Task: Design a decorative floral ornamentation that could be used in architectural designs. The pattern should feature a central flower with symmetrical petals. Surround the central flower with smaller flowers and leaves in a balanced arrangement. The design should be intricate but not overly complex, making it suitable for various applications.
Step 1435:
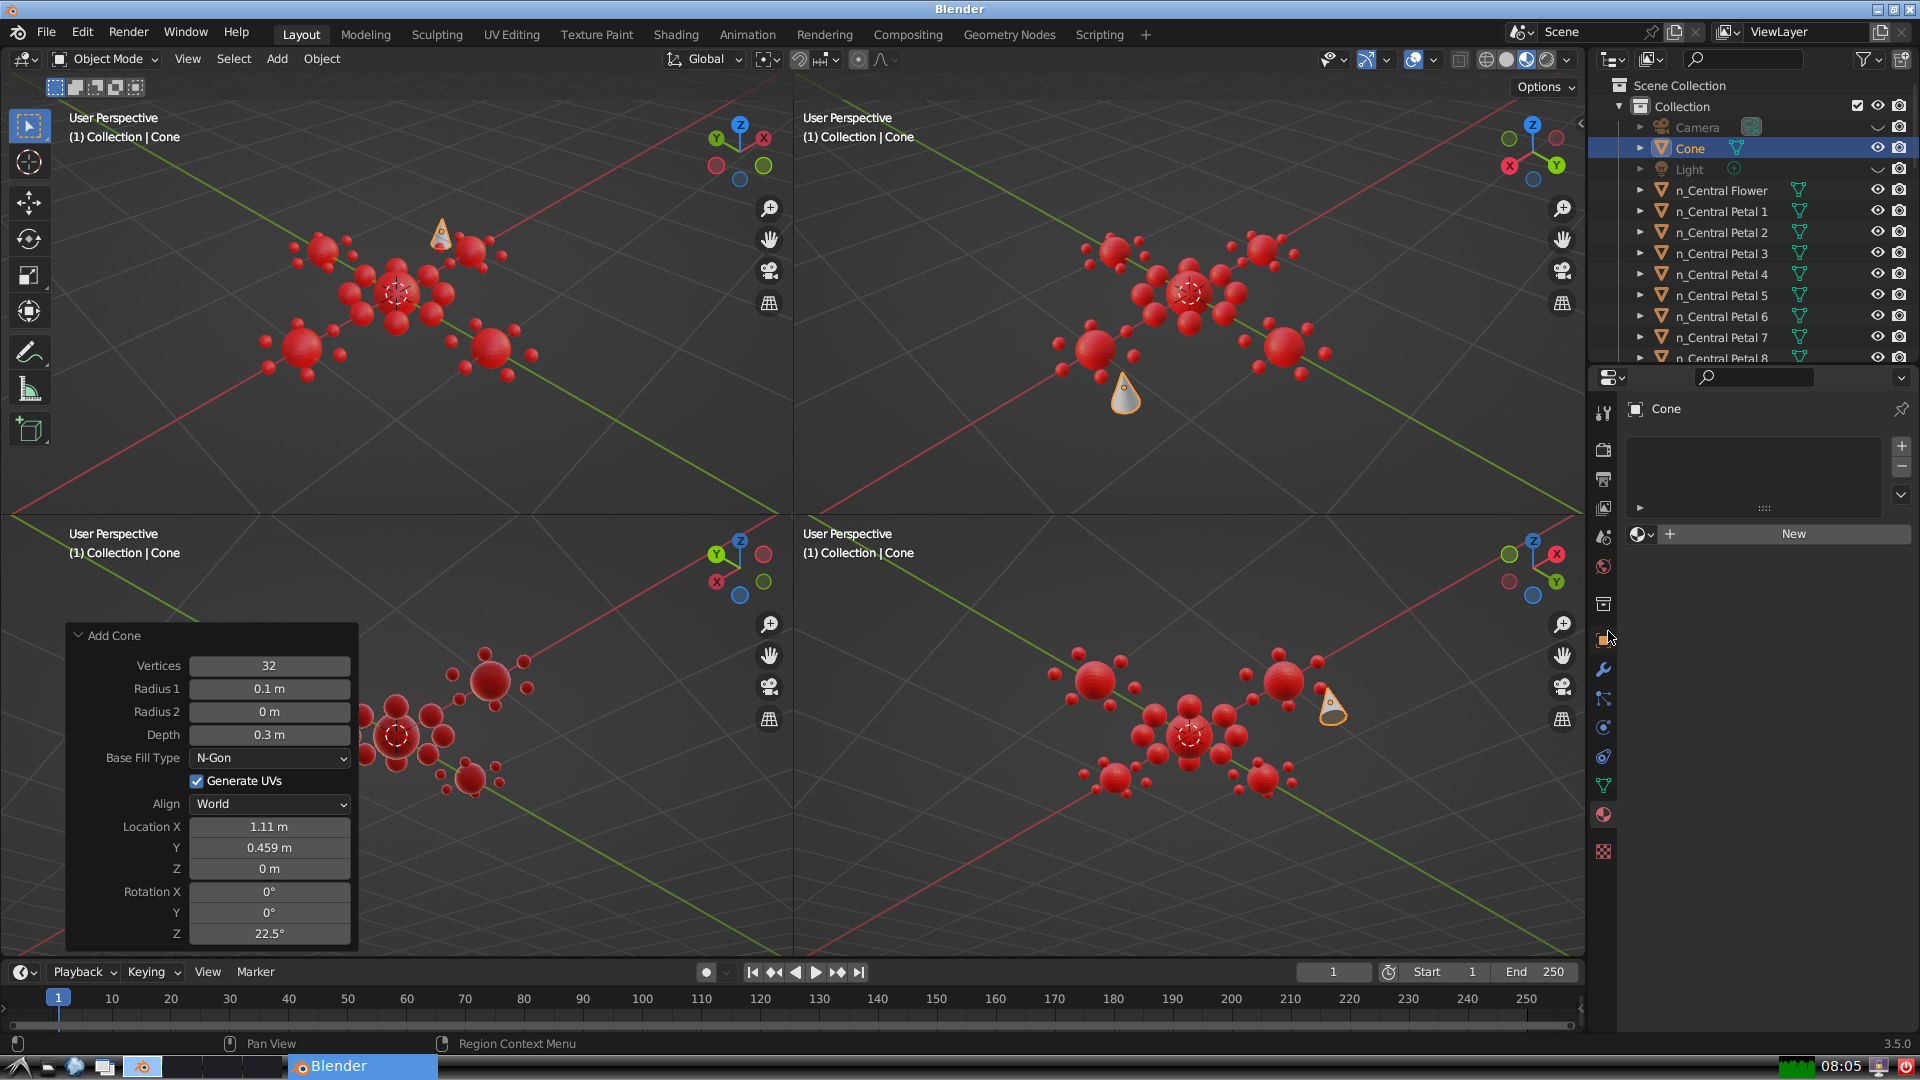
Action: click: no